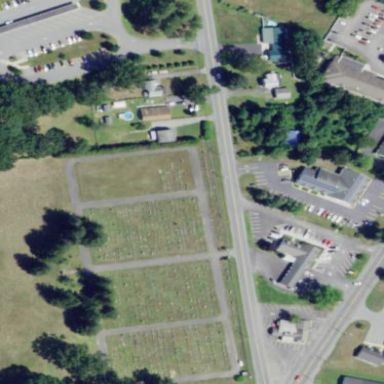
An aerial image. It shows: Cemetery.